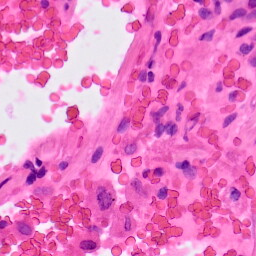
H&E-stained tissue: Lung